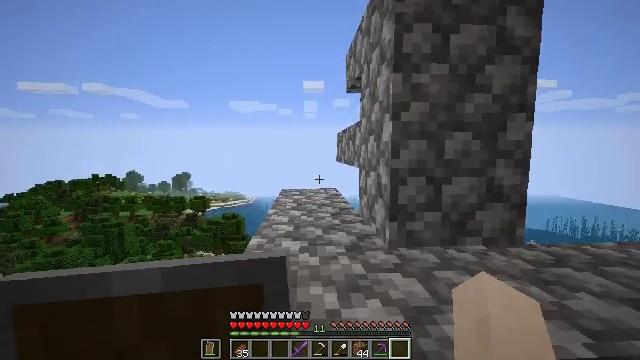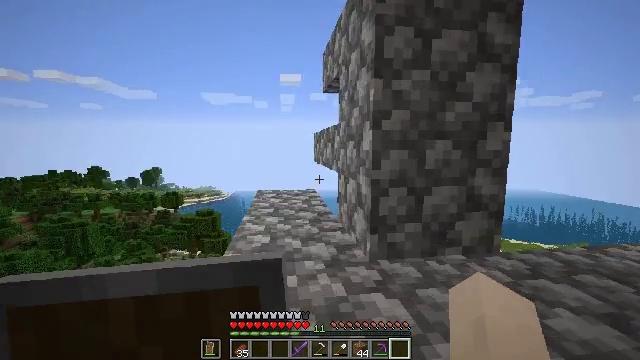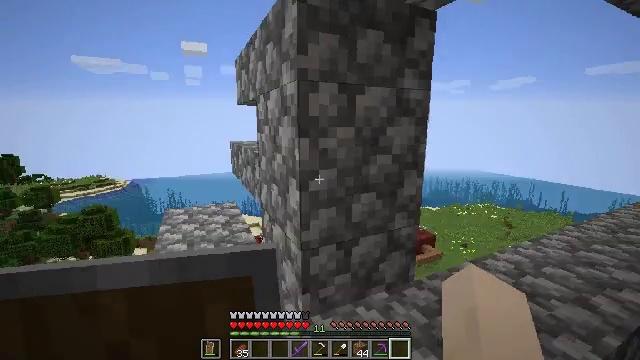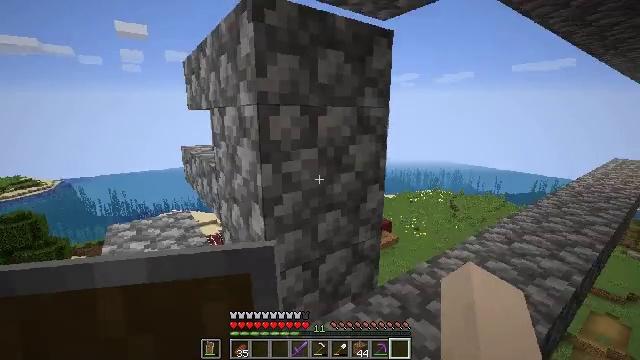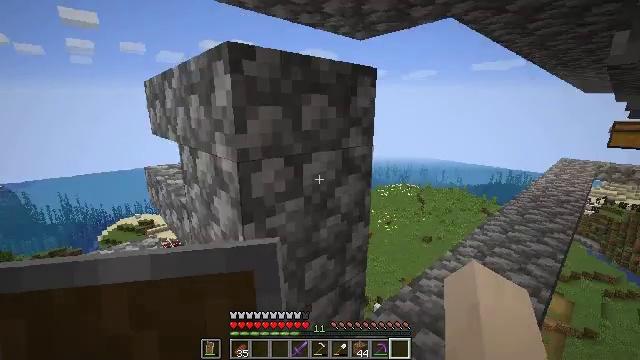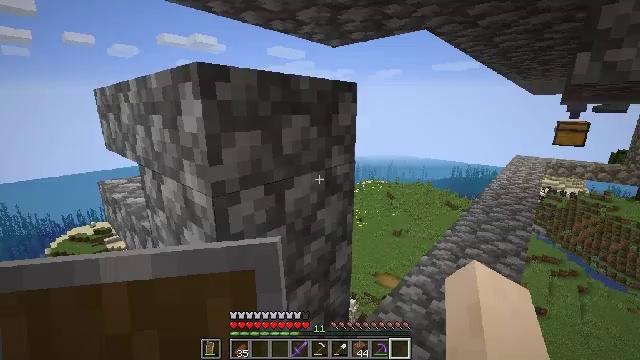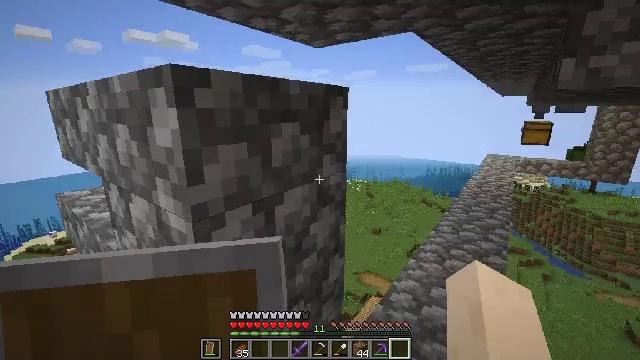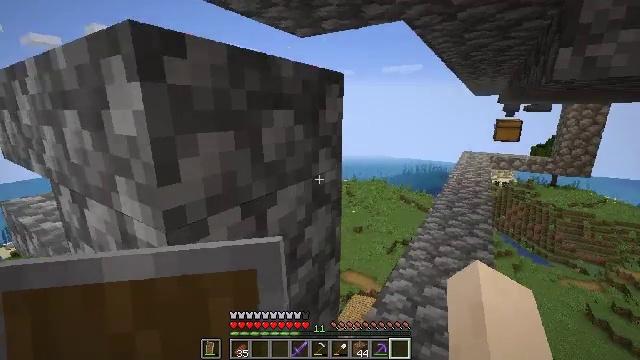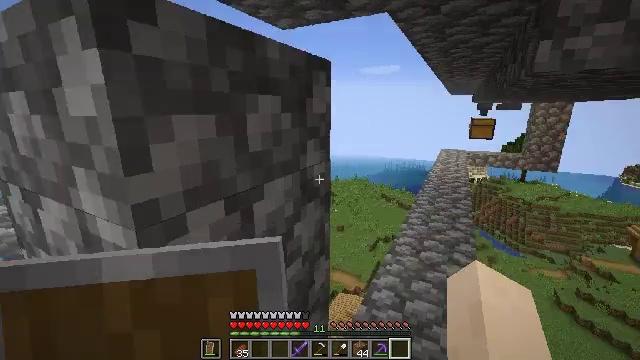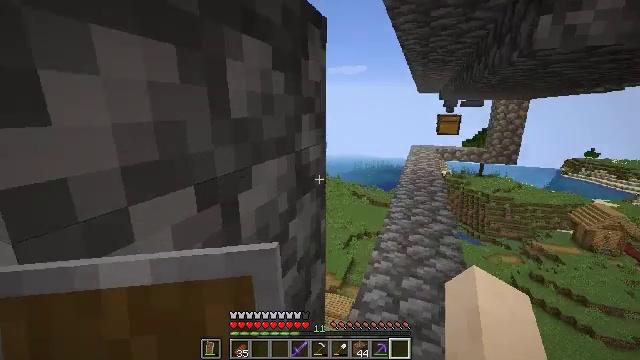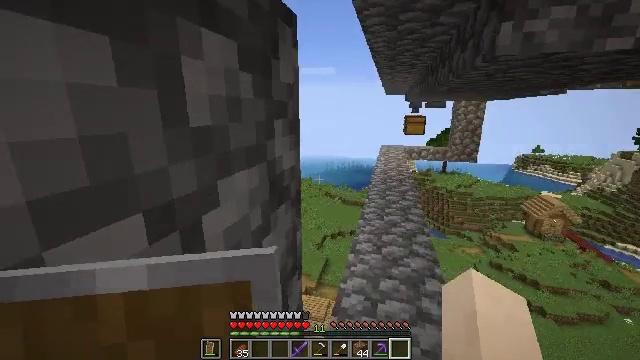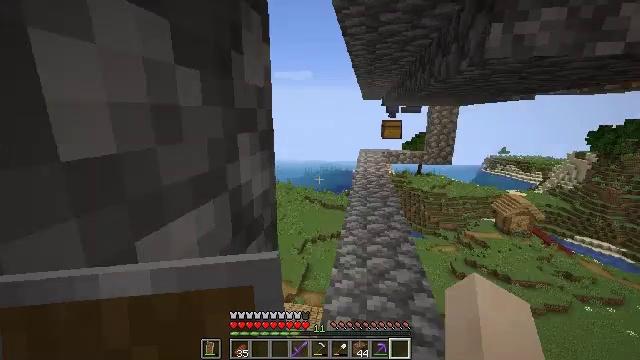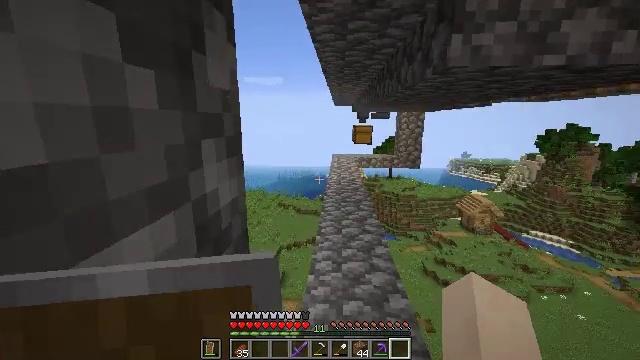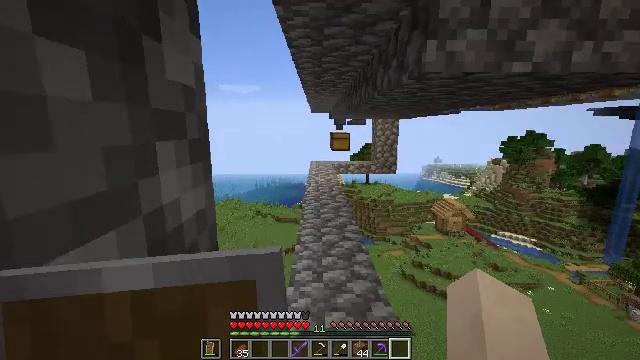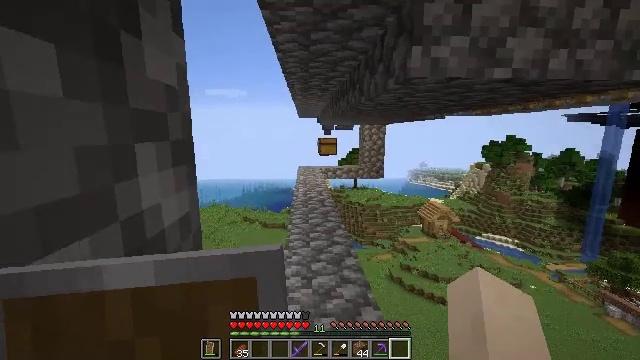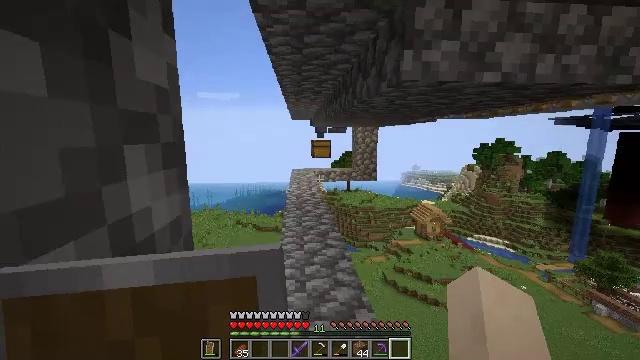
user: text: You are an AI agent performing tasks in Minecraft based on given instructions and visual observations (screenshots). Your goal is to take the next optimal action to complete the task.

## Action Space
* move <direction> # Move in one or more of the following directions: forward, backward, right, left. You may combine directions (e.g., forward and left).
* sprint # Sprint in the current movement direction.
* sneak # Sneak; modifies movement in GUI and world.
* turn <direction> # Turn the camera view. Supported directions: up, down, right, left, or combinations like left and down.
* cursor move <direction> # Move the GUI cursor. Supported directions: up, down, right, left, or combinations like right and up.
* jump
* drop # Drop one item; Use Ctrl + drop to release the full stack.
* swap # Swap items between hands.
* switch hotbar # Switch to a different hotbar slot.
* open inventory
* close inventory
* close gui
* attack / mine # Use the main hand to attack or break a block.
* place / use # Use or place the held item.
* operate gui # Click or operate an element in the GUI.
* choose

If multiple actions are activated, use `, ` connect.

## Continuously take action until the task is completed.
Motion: motion action
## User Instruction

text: Get a hopper using the crafting table.
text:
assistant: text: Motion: move forward, turn right and down, jump
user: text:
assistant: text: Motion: move forward, turn right and down, jump
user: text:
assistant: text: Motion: move forward, turn right and down, jump
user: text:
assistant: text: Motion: move forward, turn right
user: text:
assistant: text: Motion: move forward, turn right
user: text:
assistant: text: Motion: move forward, turn right
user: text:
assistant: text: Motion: move forward, turn right
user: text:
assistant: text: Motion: move forward, turn right
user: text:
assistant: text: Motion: move forward, turn right
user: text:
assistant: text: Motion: move forward, turn right
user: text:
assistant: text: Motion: turn right
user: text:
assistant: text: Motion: turn right and up
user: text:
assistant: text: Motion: turn right and up
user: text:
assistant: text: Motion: turn right and up
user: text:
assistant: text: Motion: turn right
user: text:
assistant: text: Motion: no_op
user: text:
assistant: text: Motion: no_op
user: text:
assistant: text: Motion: no_op
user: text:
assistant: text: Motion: no_op
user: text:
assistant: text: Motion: no_op
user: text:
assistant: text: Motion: move forward
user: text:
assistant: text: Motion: move forward
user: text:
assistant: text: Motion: move forward
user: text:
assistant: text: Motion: no_op
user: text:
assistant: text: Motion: move forward
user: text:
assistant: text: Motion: move forward
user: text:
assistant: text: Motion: move forward
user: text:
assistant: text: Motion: move forward
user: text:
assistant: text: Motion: move forward
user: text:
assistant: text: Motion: move forward